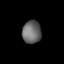
Tissue: lung
Cell type: Endothelial cells
Senescence score: 0.5431
Nuclear area (px): 421
Mean DAPI intensity: 104.233